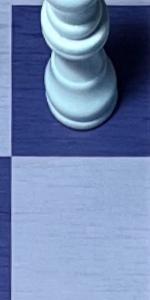
Label: Empty